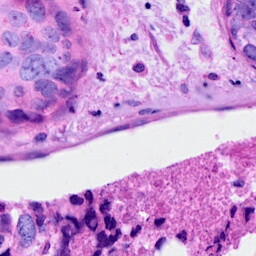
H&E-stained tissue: Breast